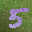
Label: 5